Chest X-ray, AP view. Patient: 68 years old, sex F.
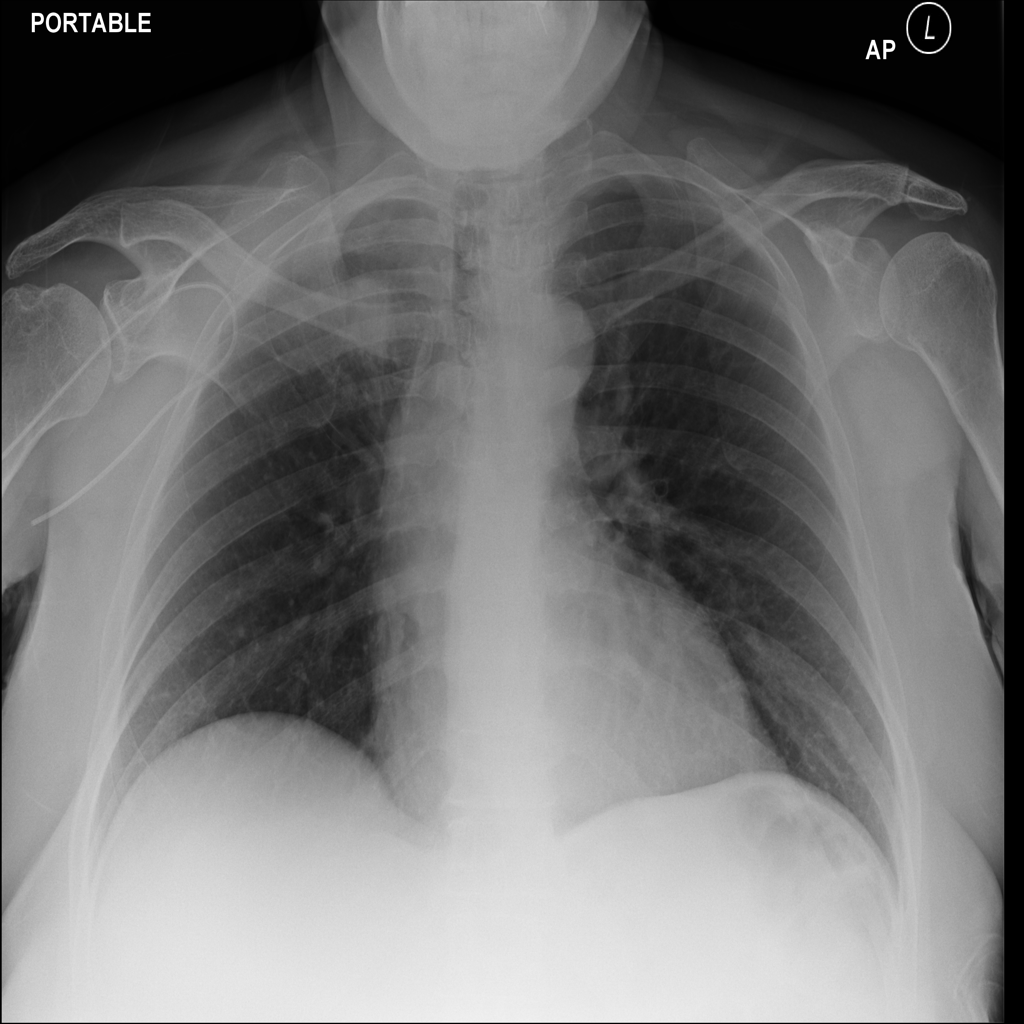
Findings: No Finding